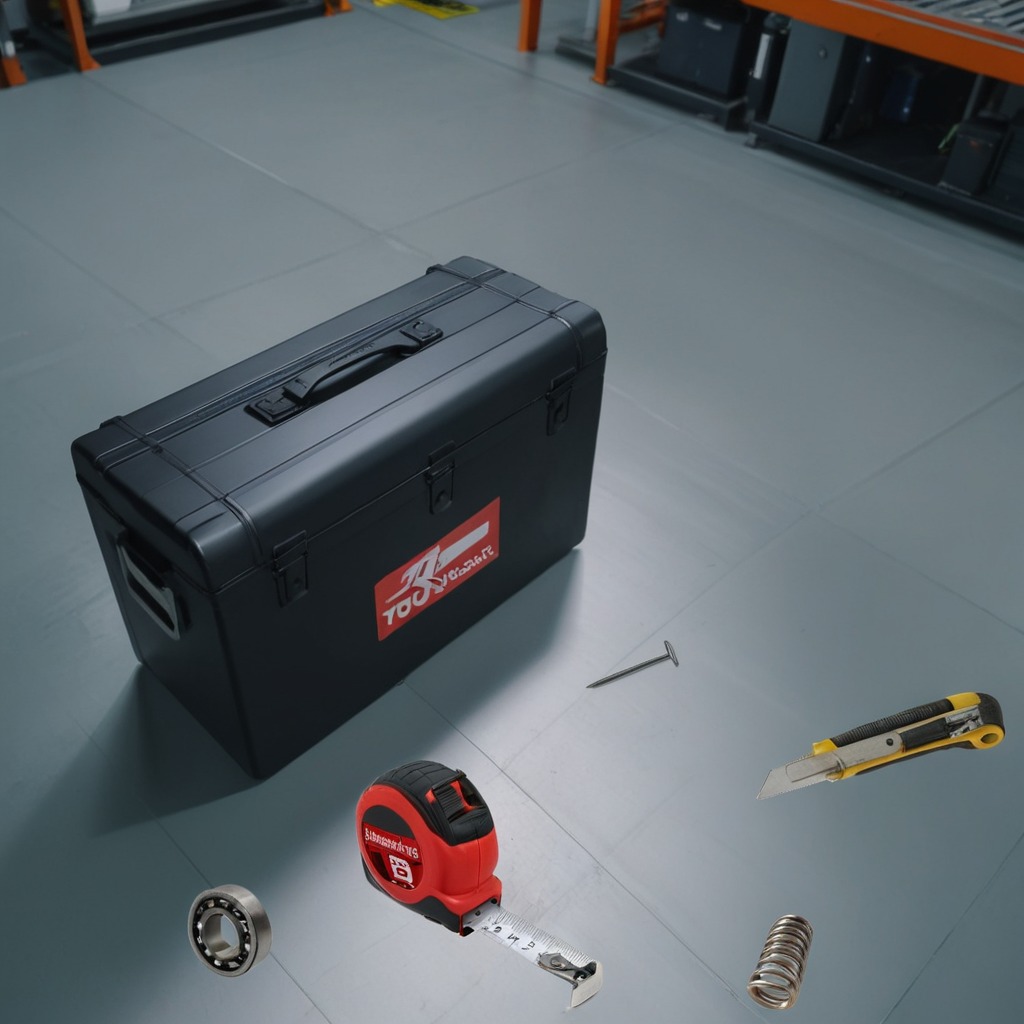
A metal ball bearing, a utility knife, a measuring tape, an iron nail, and a coiled metal spring are lying on the toolbox surface.